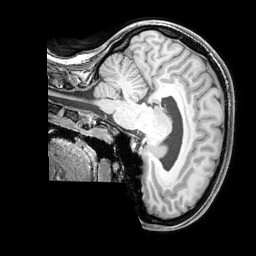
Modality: T1w
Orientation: sagittal
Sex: female
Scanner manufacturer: siemens
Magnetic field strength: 3 T
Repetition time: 2.3 s
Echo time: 0.00226 s